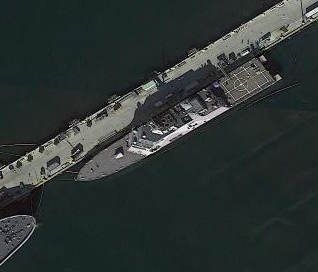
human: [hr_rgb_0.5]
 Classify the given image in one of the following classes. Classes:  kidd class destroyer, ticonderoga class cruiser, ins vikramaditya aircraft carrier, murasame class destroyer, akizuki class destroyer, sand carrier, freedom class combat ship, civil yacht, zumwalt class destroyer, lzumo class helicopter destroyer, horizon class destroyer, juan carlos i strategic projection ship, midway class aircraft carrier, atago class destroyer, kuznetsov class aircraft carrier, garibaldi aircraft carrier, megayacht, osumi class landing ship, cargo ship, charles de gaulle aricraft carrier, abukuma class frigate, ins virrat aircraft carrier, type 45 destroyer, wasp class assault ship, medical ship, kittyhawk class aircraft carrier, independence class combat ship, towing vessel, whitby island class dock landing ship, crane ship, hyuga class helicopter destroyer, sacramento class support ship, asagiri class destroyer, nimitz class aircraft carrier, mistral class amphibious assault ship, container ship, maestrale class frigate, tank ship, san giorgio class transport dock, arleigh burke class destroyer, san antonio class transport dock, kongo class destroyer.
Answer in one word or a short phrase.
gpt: Freedom class combat ship